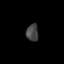
Tissue: skin
Cell type: Epithelial cells
Senescence score: 0.2822
Nuclear area (px): 209
Mean DAPI intensity: 66.574